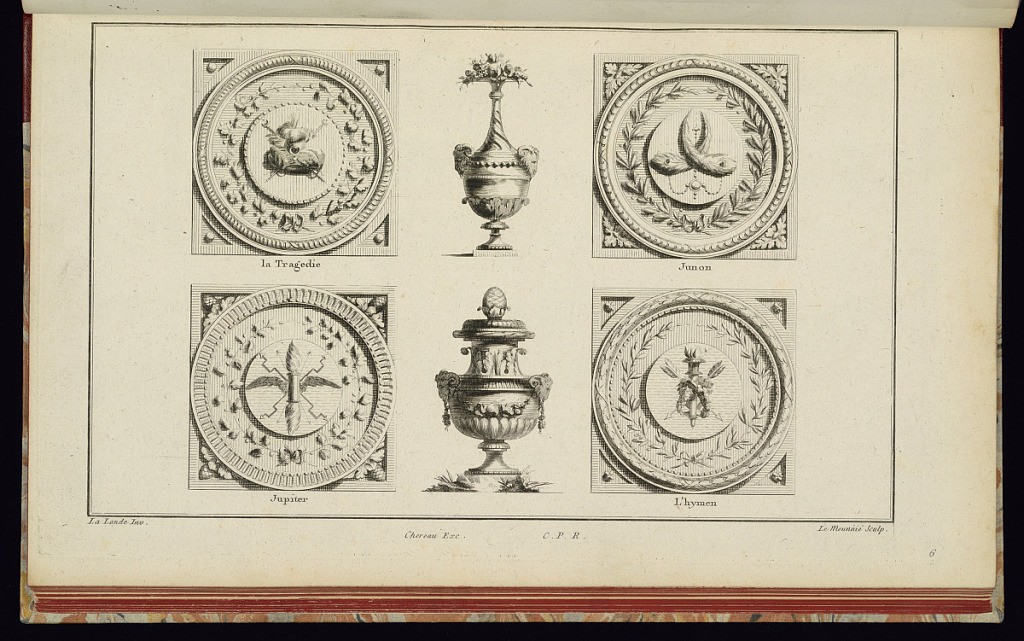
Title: Soffit and Vase Designs
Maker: Richard de Lalonde, French, active 1780–96
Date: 1775-1788
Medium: Etching on off-white laid paper
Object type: Print
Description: Four square soffit and two vase designs. The soffit on the upper left of the plate is labeled "la Tragédie" and has a trophy with two staffs and a hat in the center, surrounded by a wreath of oak leaves and acorns. The soffit on the lower left is labeled "Jupiter" below, with a winged flaming pillar in the center, and arrows and thunderbolts behind. The soffit on the upper right is labeled "Junon" and has two peacock feathers and beads in the center. The lower right soffit is labeled "L'hymen" and has a flaming torch in its center with arrows and a wreath of flowers. The two vases are in the center of the plate. The upper vase has a tall, thin neck with flowers emerging from the mouth and satyr heads on the side. The lower vase is lidded, has a pinecone finial, and two satyr heads holding garlands of flowers in its mouth. The plate is signed and numbered, but the top lettering is not visible in the binding.